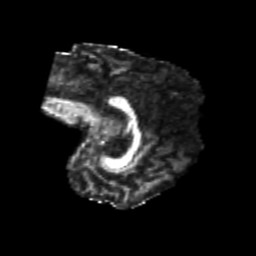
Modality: FA
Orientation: sagittal
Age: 23
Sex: female
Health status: healthy
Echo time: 0.074 s